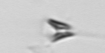
Label: Asterionellopsis_glacialis